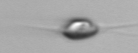
Label: Acanthoica_quattrospina